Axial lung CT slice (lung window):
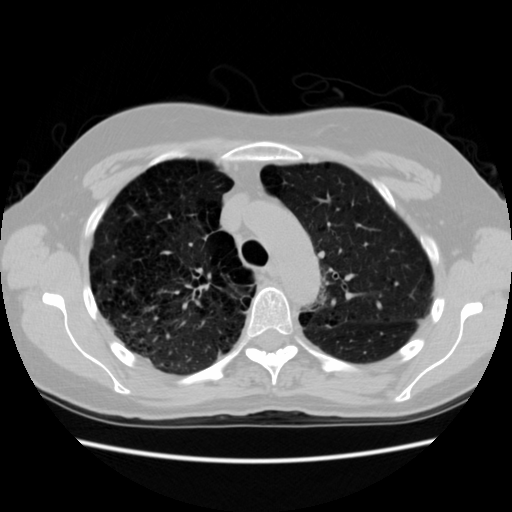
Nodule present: no